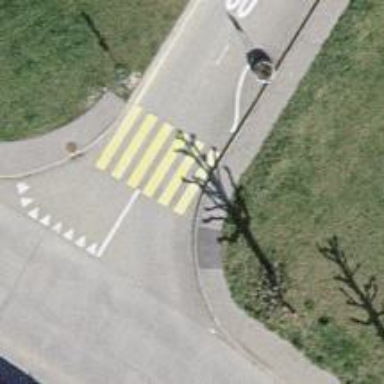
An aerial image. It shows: Uncontrolled zebra crossing on the road.